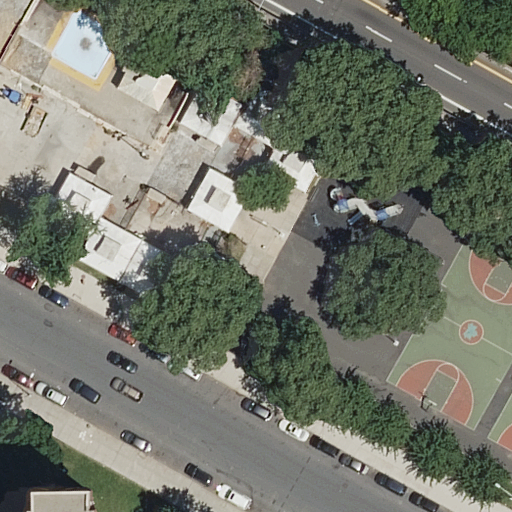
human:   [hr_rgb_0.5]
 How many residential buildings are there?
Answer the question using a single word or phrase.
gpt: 10

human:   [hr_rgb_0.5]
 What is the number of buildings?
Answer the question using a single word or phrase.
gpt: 10

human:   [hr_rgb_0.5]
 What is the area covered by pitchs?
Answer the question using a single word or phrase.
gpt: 729m2

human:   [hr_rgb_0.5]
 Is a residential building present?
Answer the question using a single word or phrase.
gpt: yes

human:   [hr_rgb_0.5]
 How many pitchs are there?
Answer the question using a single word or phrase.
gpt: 2

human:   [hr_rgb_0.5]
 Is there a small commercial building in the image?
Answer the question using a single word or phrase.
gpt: no

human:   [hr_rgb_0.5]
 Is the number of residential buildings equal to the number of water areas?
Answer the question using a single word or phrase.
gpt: no

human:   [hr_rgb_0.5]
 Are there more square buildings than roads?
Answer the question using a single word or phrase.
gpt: no

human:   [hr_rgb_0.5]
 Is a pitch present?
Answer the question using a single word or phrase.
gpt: yes

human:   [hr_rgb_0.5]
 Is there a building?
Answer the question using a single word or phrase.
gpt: yes

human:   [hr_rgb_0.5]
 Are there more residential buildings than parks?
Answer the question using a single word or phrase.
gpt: yes

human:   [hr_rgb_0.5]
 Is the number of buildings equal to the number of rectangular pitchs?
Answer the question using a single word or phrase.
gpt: no

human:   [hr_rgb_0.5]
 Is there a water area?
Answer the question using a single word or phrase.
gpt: yes

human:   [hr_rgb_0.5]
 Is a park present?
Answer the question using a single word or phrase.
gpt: yes

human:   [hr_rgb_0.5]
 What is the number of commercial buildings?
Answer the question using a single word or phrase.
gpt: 0

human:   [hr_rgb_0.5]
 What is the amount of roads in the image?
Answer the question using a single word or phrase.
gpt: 5

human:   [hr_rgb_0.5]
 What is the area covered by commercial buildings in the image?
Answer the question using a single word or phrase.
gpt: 0m2

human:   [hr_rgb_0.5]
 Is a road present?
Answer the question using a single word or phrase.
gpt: yes

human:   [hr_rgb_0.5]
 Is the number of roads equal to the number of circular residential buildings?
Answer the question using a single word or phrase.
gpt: no

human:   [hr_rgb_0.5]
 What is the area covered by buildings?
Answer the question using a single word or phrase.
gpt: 1716m2

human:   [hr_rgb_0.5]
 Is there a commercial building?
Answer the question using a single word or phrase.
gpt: no

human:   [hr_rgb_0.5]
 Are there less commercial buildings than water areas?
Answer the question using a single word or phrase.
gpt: yes

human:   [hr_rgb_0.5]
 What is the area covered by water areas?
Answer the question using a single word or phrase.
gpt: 90m2

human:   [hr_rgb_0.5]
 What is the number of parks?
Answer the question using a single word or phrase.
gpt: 3

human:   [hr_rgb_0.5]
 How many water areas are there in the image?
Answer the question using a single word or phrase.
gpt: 1

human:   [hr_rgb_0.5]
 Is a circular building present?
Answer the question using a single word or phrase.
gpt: no

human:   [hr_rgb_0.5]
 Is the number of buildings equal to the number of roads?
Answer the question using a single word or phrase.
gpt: no

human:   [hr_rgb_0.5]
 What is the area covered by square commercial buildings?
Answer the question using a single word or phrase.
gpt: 0m2

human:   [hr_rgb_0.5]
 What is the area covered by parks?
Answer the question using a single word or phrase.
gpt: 2055m2

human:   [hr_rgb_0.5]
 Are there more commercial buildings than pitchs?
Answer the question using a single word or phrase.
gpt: no

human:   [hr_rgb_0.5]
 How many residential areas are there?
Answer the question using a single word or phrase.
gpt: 1

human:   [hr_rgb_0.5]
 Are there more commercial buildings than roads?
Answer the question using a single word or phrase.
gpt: no

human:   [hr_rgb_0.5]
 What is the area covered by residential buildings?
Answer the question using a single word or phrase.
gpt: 1716m2

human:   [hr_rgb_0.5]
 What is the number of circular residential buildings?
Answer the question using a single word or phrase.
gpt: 0

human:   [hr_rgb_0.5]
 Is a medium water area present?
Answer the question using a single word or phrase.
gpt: no

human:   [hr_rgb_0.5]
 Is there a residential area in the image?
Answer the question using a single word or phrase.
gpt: yes

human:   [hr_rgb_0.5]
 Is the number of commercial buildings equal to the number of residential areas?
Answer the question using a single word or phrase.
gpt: no

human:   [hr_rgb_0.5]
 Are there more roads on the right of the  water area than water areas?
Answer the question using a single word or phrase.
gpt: yes

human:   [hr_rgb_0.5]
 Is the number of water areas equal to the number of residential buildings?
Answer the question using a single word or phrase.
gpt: no

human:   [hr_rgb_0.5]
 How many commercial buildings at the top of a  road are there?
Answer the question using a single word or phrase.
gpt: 0

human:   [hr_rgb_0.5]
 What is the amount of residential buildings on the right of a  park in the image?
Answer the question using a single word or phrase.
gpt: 10

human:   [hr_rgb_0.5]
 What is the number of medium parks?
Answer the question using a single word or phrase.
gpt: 0

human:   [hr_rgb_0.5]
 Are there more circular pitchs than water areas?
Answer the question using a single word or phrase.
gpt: no

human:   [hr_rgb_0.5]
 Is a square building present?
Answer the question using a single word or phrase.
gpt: no

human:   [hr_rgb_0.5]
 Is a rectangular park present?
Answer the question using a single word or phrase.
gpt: yes

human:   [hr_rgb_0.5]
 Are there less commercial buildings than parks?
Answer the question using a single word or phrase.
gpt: yes

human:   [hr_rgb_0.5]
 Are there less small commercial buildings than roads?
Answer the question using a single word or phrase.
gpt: yes

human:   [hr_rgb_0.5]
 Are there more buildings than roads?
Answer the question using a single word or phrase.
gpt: yes

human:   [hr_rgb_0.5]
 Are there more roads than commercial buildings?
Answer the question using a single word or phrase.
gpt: yes

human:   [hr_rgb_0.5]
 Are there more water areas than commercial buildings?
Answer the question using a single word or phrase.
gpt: yes

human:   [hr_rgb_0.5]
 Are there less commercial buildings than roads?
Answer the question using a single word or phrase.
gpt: yes

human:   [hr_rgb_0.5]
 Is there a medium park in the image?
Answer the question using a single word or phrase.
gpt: no

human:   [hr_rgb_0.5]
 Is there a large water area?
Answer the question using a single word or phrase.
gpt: no

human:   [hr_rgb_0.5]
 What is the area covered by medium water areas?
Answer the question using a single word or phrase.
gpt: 0m2

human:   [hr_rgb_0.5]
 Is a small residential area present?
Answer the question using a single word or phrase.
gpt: no

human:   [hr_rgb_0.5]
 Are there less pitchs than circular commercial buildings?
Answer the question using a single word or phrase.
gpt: no

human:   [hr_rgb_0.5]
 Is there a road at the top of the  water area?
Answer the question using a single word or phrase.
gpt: no

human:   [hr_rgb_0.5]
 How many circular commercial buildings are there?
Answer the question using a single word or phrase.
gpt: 0

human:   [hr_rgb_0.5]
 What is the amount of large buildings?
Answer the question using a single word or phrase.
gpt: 1

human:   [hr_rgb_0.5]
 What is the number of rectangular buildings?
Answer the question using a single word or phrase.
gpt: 9

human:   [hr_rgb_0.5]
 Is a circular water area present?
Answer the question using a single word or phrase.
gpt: no

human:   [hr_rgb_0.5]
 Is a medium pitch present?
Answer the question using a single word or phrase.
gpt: no

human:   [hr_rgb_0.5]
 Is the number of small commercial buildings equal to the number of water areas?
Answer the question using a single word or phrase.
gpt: no

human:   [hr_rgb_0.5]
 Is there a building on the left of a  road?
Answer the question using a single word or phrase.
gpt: yes